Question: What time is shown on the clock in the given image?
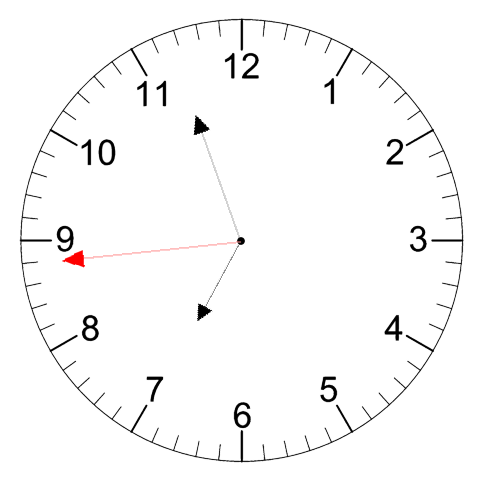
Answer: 06:56:44